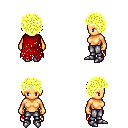
a pixel art fantasy rpg character, female body template, human, tanned skin, red tattered cape, metal pants, gold curly afro hairstyle, metal boots, four views (front, back, left, right), 2x2 character sprite sheet, small pixel art, hard edges, no anti-aliasing